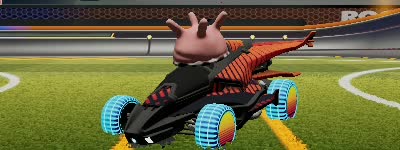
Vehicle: aftershock